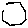
Label: hexagon